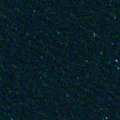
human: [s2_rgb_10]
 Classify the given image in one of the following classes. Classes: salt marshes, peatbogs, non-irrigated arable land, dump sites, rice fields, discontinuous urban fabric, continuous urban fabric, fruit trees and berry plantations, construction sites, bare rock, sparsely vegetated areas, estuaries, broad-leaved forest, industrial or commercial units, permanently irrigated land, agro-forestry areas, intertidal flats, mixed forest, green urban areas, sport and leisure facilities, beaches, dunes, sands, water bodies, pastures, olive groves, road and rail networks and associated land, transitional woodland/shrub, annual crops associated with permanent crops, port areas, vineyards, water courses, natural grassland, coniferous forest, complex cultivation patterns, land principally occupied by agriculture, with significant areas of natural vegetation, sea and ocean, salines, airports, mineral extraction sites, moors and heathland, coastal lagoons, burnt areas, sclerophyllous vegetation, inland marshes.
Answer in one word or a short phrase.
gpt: sea and ocean